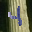
Label: 4